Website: macys
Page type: review-order
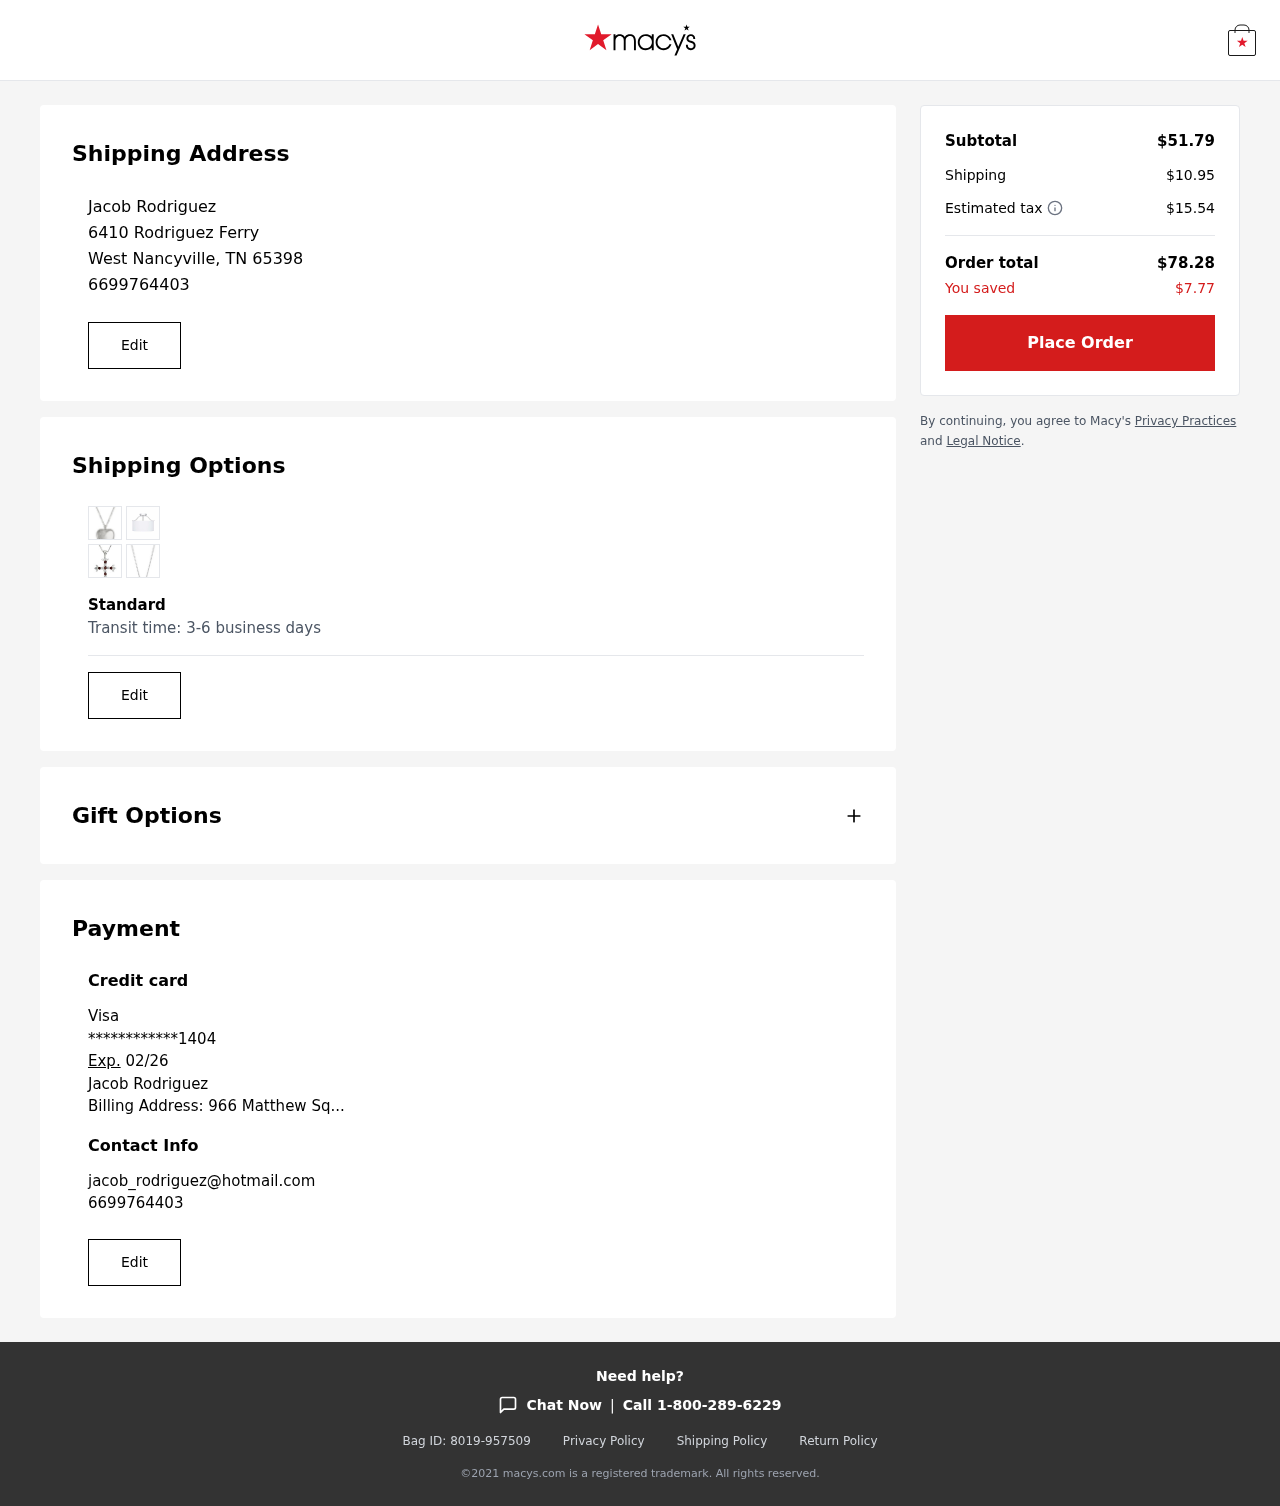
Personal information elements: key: PII_CARD_EXPIRY
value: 02/26
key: PII_CARD_LAST4
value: ************1404
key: PII_CARD_TYPE
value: Visa
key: PII_EMAIL2
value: jacob_rodriguez@hotmail.com
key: PII_FULLNAME
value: Jacob Rodriguez
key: PII_FULLNAME2
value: Jacob Rodriguez
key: PII_PHONE
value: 6699764403
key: PII_PHONE2
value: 6699764403
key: PII_STREET
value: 6410 Rodriguez Ferry
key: PII_STREET2
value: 966 Matthew Sq...
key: PII_CITY_STATE_ZIP
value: West Nancyville, TN 65398
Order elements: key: ORDER_SUBTOTAL
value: $51.79
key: ORDER_SHIPPING_COST
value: $10.95
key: ORDER_TAX
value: $15.54
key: ORDER_TOTAL
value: $78.28
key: ORDER_SAVINGS
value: $7.77